Interaction volume radius: 10 \u00c5
Interaction volume height: 15 \u00c5
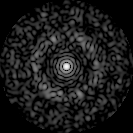
Disorder parameter: 0.8083